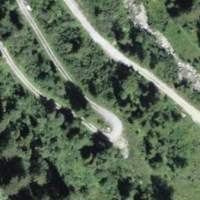
EUNIS habitat code: 31
Species observed at this site:
Ajuga pyramidalis